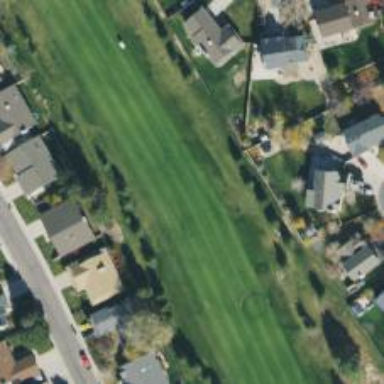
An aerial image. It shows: Golf hole.